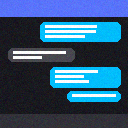
Screen state: on